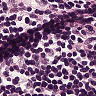
Metastatic tissue present: no